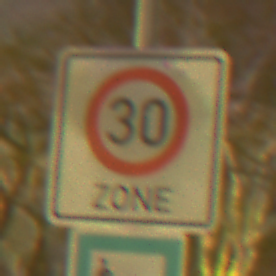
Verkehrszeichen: BeginnZone30
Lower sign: SackgasseRadverkehrFussgaengerDurchlaessig
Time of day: Night
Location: Outdoor (Suburban)
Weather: Clear
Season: NotSpecified
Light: Artificial